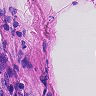
Metastatic tissue present: no